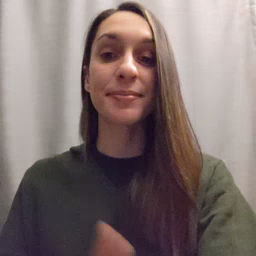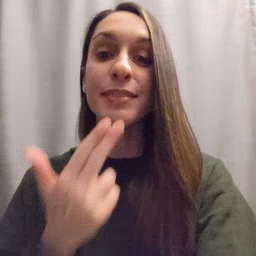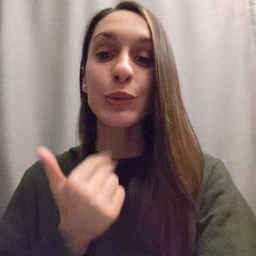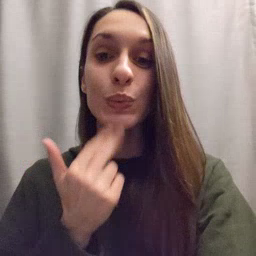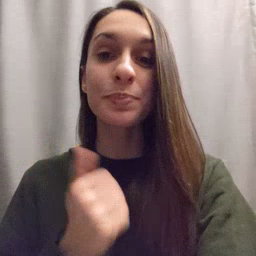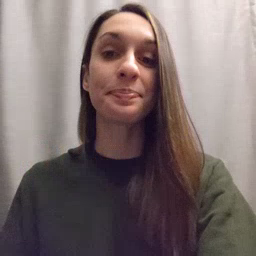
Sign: cute